Question: We have a customer that wants to block / detect Non European character sets as Arabian and Chinese. People are now filling in our forms with content like this:

I have no clue what the best way to detect Non European character sets.
So I am wondering which way to go:
- - -
Running:
- -
Kr
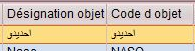
Answer: So after 4 hours of searching I have found this beauty:
'''
/\p{Arabic}/u
'''
And for multiple Encoding you can use:
'''
/\p{Arabic}|\p{Han}/u
'''
Tested via <URL>
Found via <URL>
Full validation:
'''
validates_format_of :first_name, :last_name, without: /\p{Arabic}/u
'''
Interesting read in this context -> <URL>